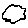
Label: cloud